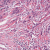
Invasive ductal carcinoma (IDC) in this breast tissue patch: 1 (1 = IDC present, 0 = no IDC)